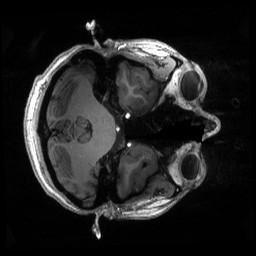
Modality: T1w
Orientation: axial
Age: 24
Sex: female
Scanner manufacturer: siemens
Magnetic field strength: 6.98 T
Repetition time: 2.53 s
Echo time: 0.00176 s